Aerial crown-view tile of a tropical tree (Barro Colorado Island, Panama), acquired 20240918:
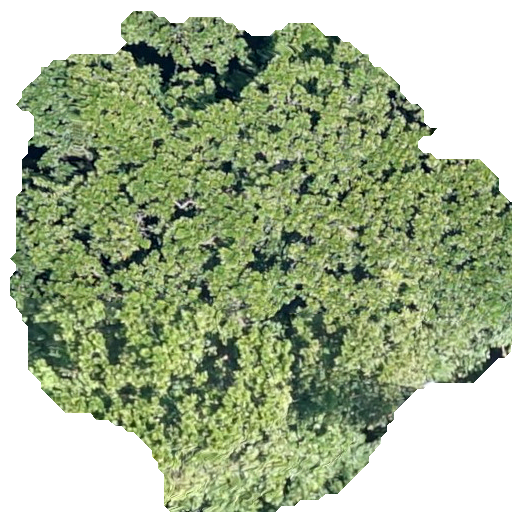
Species: Anacardium excelsum
GBIF accepted scientific name: Anacardium excelsum
Crown area: 296.125 m²